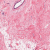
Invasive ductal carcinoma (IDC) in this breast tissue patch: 0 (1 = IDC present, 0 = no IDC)